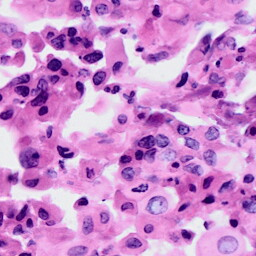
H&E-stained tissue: Cervix